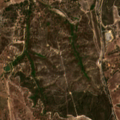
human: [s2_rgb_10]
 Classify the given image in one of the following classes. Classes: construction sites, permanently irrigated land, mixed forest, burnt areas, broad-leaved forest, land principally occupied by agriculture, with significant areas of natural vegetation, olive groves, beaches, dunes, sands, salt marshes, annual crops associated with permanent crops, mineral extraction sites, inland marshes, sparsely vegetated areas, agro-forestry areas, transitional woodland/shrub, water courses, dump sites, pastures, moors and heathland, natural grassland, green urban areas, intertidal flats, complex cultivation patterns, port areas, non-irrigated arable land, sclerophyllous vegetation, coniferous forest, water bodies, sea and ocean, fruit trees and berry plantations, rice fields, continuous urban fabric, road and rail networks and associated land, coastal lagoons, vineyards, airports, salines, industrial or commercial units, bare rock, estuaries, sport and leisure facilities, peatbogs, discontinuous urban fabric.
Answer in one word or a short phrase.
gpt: olive groves, annual crops associated with permanent crops, land principally occupied by agriculture, with significant areas of natural vegetation, broad-leaved forest, transitional woodland/shrub